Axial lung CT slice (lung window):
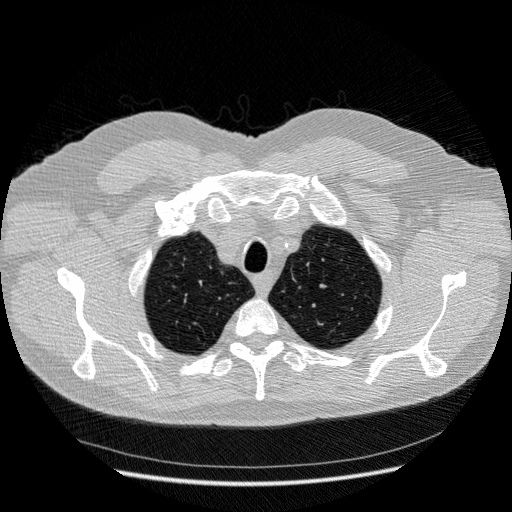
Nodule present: no